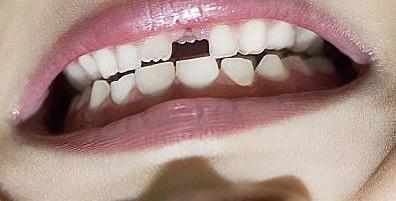
Condition: hypodontia